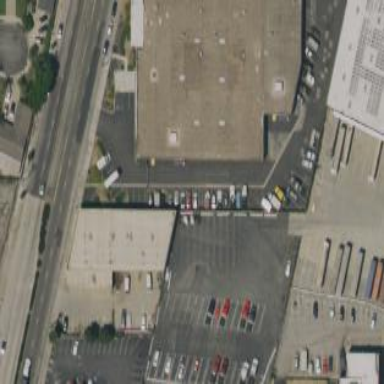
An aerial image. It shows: Industrial building.